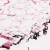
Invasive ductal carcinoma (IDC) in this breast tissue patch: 0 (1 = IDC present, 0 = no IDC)